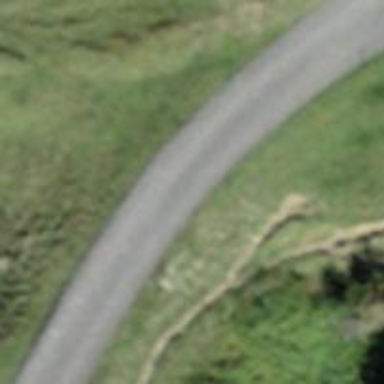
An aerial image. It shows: Service road for backcountry hiking.